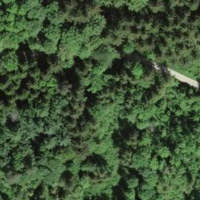
EUNIS habitat code: 44
Species observed at this site:
Fraxinus excelsior